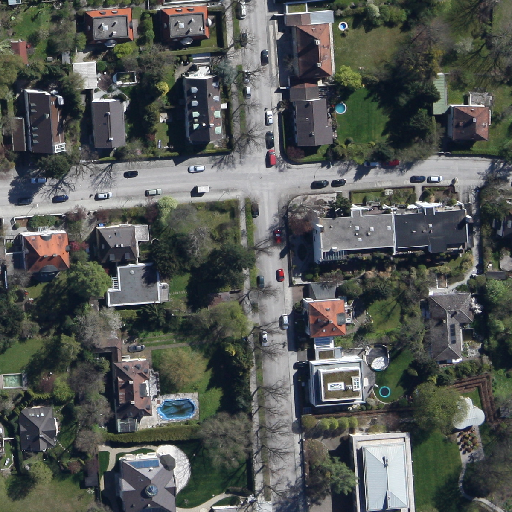
Referring expression: car in the parking area